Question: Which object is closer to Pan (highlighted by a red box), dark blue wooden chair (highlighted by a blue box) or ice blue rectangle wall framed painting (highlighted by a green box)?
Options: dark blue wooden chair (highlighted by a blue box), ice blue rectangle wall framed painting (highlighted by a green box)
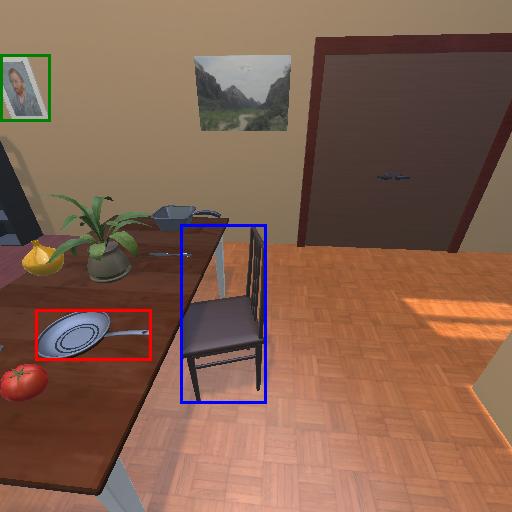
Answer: dark blue wooden chair (highlighted by a blue box)